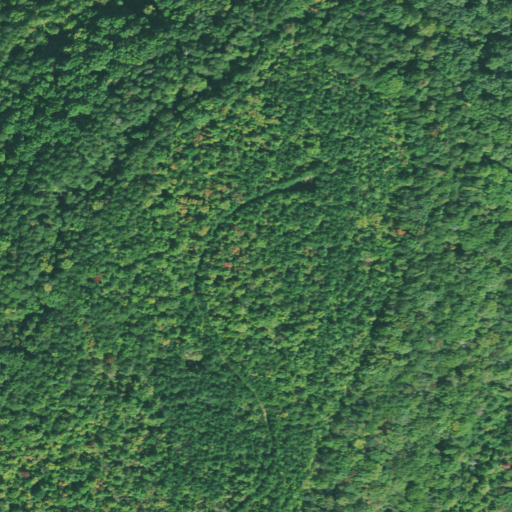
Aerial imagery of cape in Tennessee named Clemmons Point containing deciduous forest, evergreen forest, mixed forest, and open development